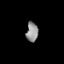
Tissue: prostate
Cell type: T cells
Senescence score: 0.8546
Nuclear area (px): 225
Mean DAPI intensity: 145.889